Question: I have a stack trace with a 'javax.transaction.RollbackException':
> [...] Caused by:
ch.ethz.id.wai.lakshmi.engine.common.LakshmiException: Error
processing user transaction. at
ch.ethz.id.wai.lakshmi.engine.common.TransactionHelper.commitTransaction(TransactionHelper.java:79)
at
ch.ethz.id.wai.lakshmi.stdcmp.persistency.StandardPersistency.registerOrder(StandardPersistency.java:110)
Caused by: javax.transaction.RollbackException: Transaction marked for
rollback. at
com.sun.enterprise.transaction.JavaEETransactionImpl.commit(JavaEETransactionImpl.java:473)
at
com.sun.enterprise.transaction.JavaEETransactionManagerSimplified.commit(JavaEETransactionManagerSimplified.java:855)
at
com.sun.enterprise.transaction.UserTransactionImpl.commit(UserTransactionImpl.java:208)
at
ch.ethz.id.wai.lakshmi.engine.common.TransactionHelper.commitTransaction(TransactionHelper.java:74)at
org.hibernate.ejb.AbstractEntityManagerImpl.convert(AbstractEntityManagerImpl.java:1387)
at
org.hibernate.ejb.AbstractEntityManagerImpl.convert(AbstractEntityManagerImpl.java:1310)
at
org.hibernate.ejb.AbstractEntityManagerImpl.convert(AbstractEntityManagerImpl.java:1316)
at
org.hibernate.ejb.AbstractEntityManagerImpl$CallbackExceptionMapperImpl.mapManagedFlushFailure(AbstractEntityManagerImpl.java:1510)
at
org.hibernate.engine.transaction.synchronization.internal.SynchronizationCallbackCoordinatorImpl.beforeCompletion(SynchronizationCallbackCoordinatorImpl.java:109)
at
org.hibernate.engine.transaction.synchronization.internal.RegisteredSynchronization.beforeCompletion(RegisteredSynchronization.java:53)
at
com.sun.enterprise.transaction.JavaEETransactionImpl.commit(JavaEETransactionImpl.java:435)at
org.hibernate.exception.internal.StandardSQLExceptionConverter.convert(StandardSQLExceptionConverter.java:54)
at
org.hibernate.engine.jdbc.spi.SqlExceptionHelper.convert(SqlExceptionHelper.java:125)
at
org.hibernate.engine.jdbc.spi.SqlExceptionHelper.convert(SqlExceptionHelper.java:110)
at
org.hibernate.engine.jdbc.internal.proxy.AbstractStatementProxyHandler.continueInvocation(AbstractStatementProxyHandler.java:129)
at
org.hibernate.engine.jdbc.internal.proxy.AbstractProxyHandler.invoke(AbstractProxyHandler.java:81)
at com.sun.proxy.$Proxy233.executeUpdate(Unknown Source) at
org.hibernate.engine.jdbc.batch.internal.NonBatchingBatch.addToBatch(NonBatchingBatch.java:56)
at
org.hibernate.persister.entity.AbstractEntityPersister.insert(AbstractEntityPersister.java:3028)
at
org.hibernate.persister.entity.AbstractEntityPersister.insert(AbstractEntityPersister.java:3469)
at
org.hibernate.action.internal.EntityInsertAction.execute(EntityInsertAction.java:88)
at org.hibernate.engine.spi.ActionQueue.execute(ActionQueue.java:362)
at
org.hibernate.engine.spi.ActionQueue.executeActions(ActionQueue.java:354)
at
org.hibernate.engine.spi.ActionQueue.executeActions(ActionQueue.java:275)
at
org.hibernate.event.internal.AbstractFlushingEventListener.performExecutions(AbstractFlushingEventListener.java:326)
at
org.hibernate.event.internal.DefaultFlushEventListener.onFlush(DefaultFlushEventListener.java:52)
at org.hibernate.internal.SessionImpl.flush(SessionImpl.java:1213) at
org.hibernate.internal.SessionImpl.managedFlush(SessionImpl.java:402)
at
org.hibernate.engine.transaction.synchronization.internal.SynchronizationCallbackCoordinatorImpl.beforeCompletion(SynchronizationCallbackCoordinatorImpl.java:104)at oracle.jdbc.driver.T4CTTIoer.processError(T4CTTIoer.java:439) at
oracle.jdbc.driver.T4CTTIoer.processError(T4CTTIoer.java:395) at
oracle.jdbc.driver.T4C8Oall.processError(T4C8Oall.java:802) at
oracle.jdbc.driver.T4CTTIfun.receive(T4CTTIfun.java:436) at
oracle.jdbc.driver.T4CTTIfun.doRPC(T4CTTIfun.java:186) at
oracle.jdbc.driver.T4C8Oall.doOALL(T4C8Oall.java:521) at
oracle.jdbc.driver.T4CPreparedStatement.doOall8(T4CPreparedStatement.java:205)
at
oracle.jdbc.driver.T4CPreparedStatement.executeForRows(T4CPreparedStatement.java:1008)
at
oracle.jdbc.driver.OracleStatement.doExecuteWithTimeout(OracleStatement.java:1307)
at
oracle.jdbc.driver.OraclePreparedStatement.executeInternal(OraclePreparedStatement.java:3449)
at
oracle.jdbc.driver.OraclePreparedStatement.executeUpdate(OraclePreparedStatement.java:3530)
at
oracle.jdbc.driver.OraclePreparedStatementWrapper.executeUpdate(OraclePreparedStatementWrapper.java:1350)
at
com.sun.gjc.spi.base.PreparedStatementWrapper.executeUpdate(PreparedStatementWrapper.java:125)
at
org.hibernate.engine.jdbc.internal.proxy.AbstractStatementProxyHandler.continueInvocation(AbstractStatementProxyHandler.java:122)
The 'RollbackException' has a cause that I can see while debugging:
> javax.persistence.PersistenceException:
org.hibernate.exception.GenericJDBCException: ORA-22295: cannot bind
more than 4000 bytes data to LOB and LONG columns in 1 statement
which is in turn caused by
> org.hibernate.exception.GenericJDBCException: ORA-22295: cannot bind
more than 4000 bytes data to LOB and LONG columns in 1 statement
But the cause of the 'RollbackExeption' is not shown in the stack trace (which would ease the debugging of the errors).
Any idea of the reason?
I added a try-catch in the test method (JUnit):
'''
@Test
public void foo() throws Throwable {
try {
// test code generating the exception
} catch ( Exception e ) {
// here the exception cause is still there
}
'''
Since this method is called directly by JUnit the exception is still OK when it leaves my code.

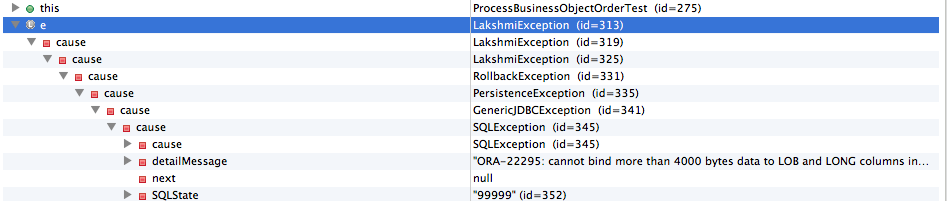
Answer: The problem was Ant erroneously filtering part of the exception trace
From the <URL>:
> filtertrace Filter out Junit and Ant stack frames from error and failure stack traces.
It defaults to 'on' but it does not only filter Junit and Ant frames: setting it to off the cause of the rollback is shown.